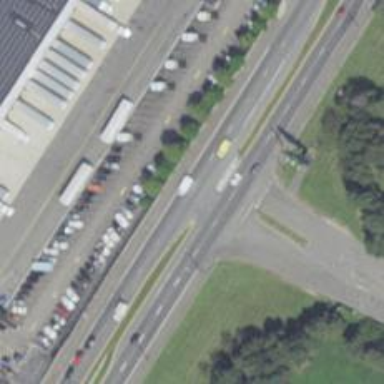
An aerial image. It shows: Trunk highway.